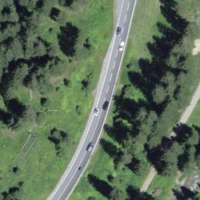
EUNIS habitat code: 43
Species observed at this site:
Orthilia secunda